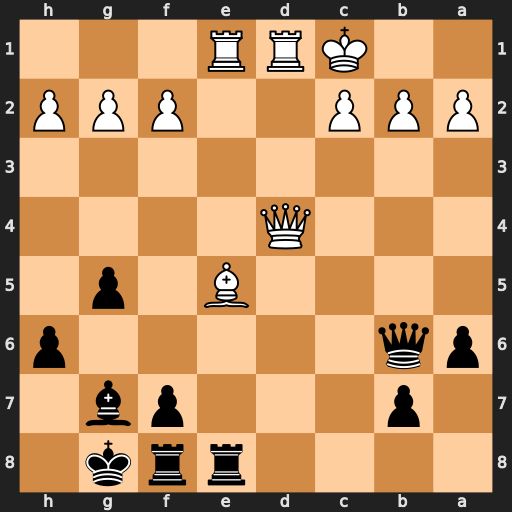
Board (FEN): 4rrk1/1p3pb1/pq5p/4B1p1/3Q4/8/PPP2PPP/2KRR3
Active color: b
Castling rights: -
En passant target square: -
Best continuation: Qxd4 Bxd4 Rxe1 Rxe1 Bxd4